Field crop: maize
Growth stage: 2
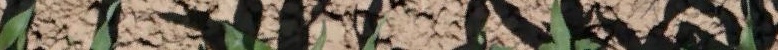
Species: maize